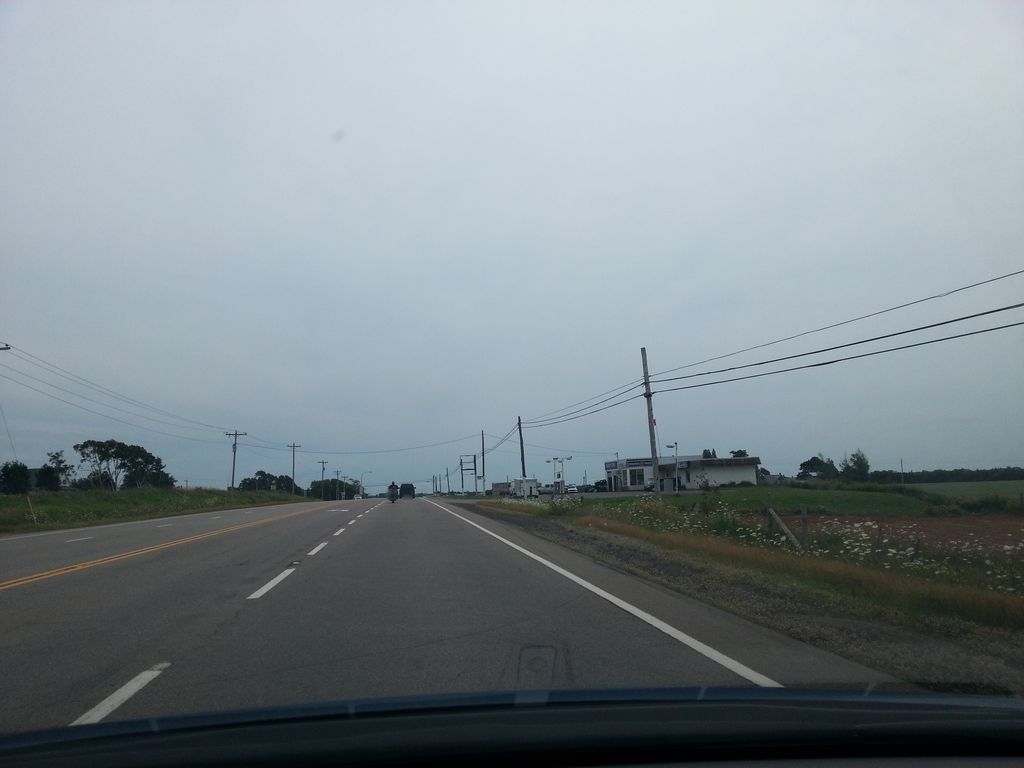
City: charlottetown